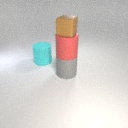
large red rubber cylinder above large gray rubber cylinder